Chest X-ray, AP view. Patient: 28 years old, sex F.
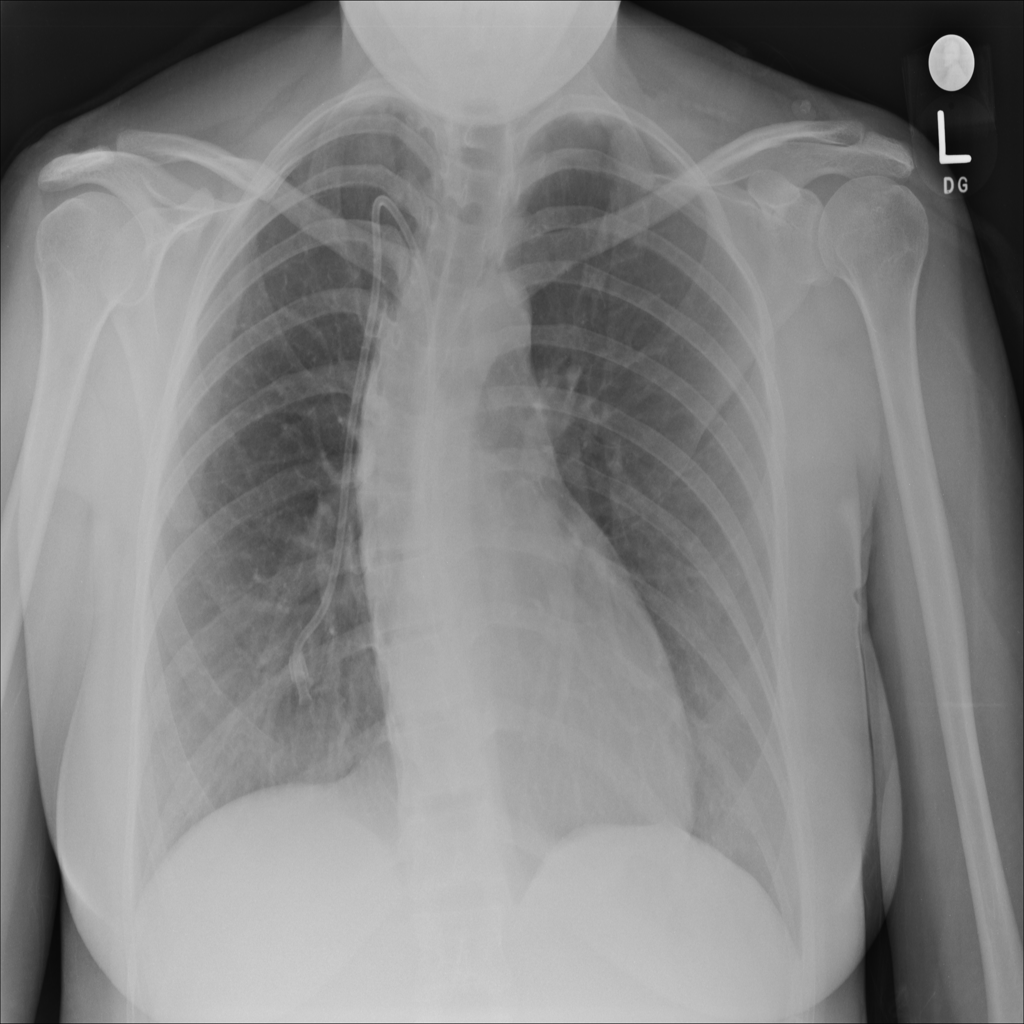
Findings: No Finding